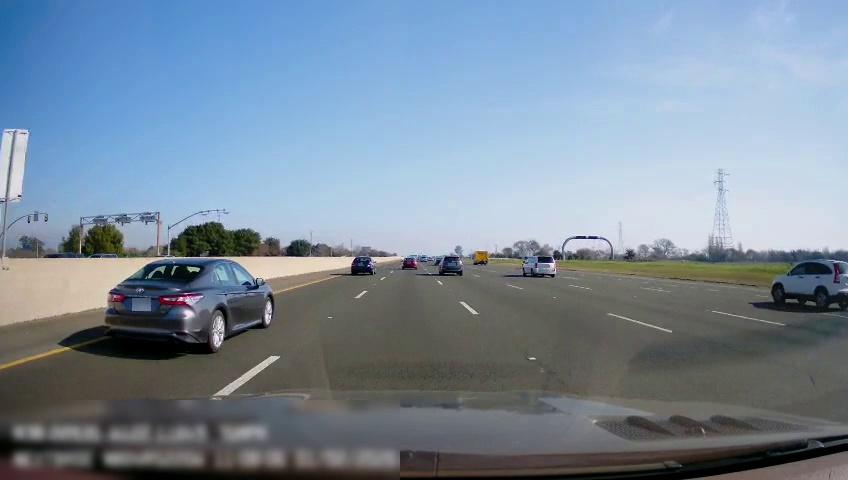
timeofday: Day
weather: Sunny
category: Drivable Space
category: Vehicles | SUV
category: Vehicles | SUV
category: Vehicles | Truck
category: Vehicles | SUV
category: Vehicles | Van
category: Vehicles | Car
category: Vehicles | Car
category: Vehicles | Truck
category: Vehicles | Car
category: Vehicles | Car
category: Lanes | Alternate Lane
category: Lanes | Current Lane
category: Lanes | Current Lane
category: Lanes | Alternate Lane
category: Lanes | Alternate Lane
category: Lanes | Alternate Lane
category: Lanes | Alternate Lane
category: Lanes | Alternate Lane
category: Traffic | Signs